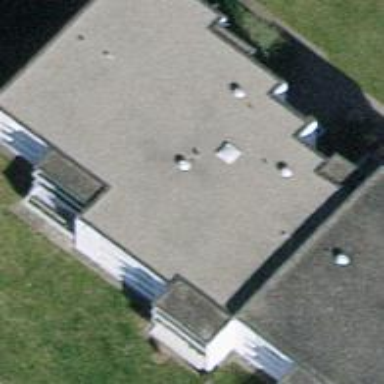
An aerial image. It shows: Building with flat roof.